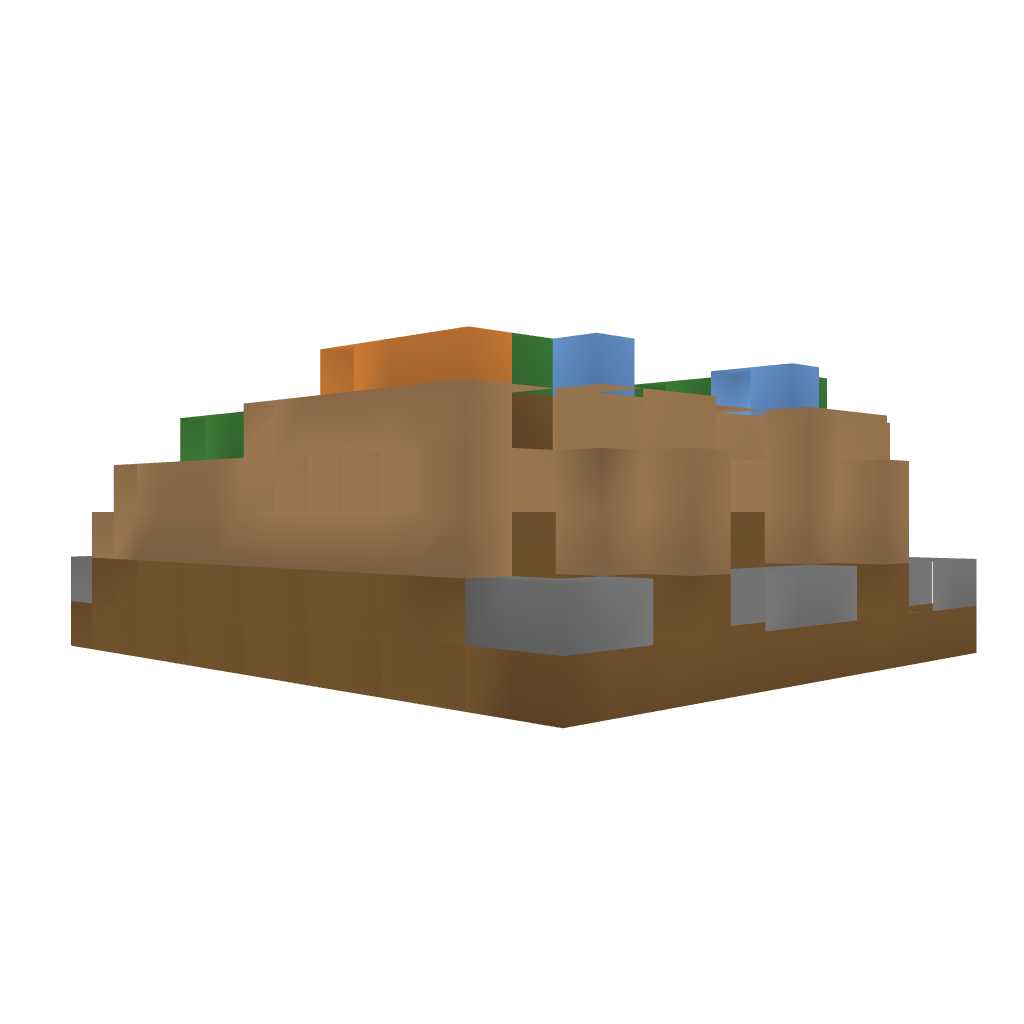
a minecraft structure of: small elevated farm bad low quality